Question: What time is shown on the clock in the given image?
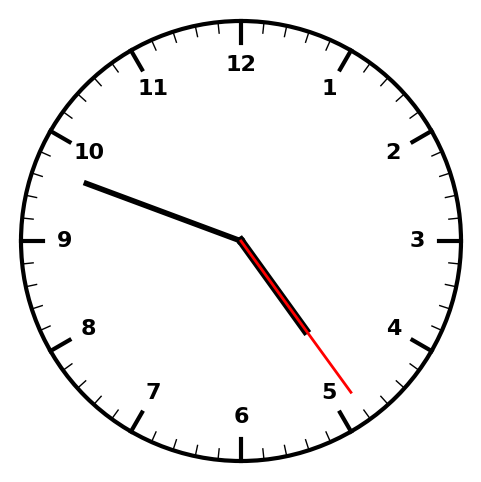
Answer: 04:48:24